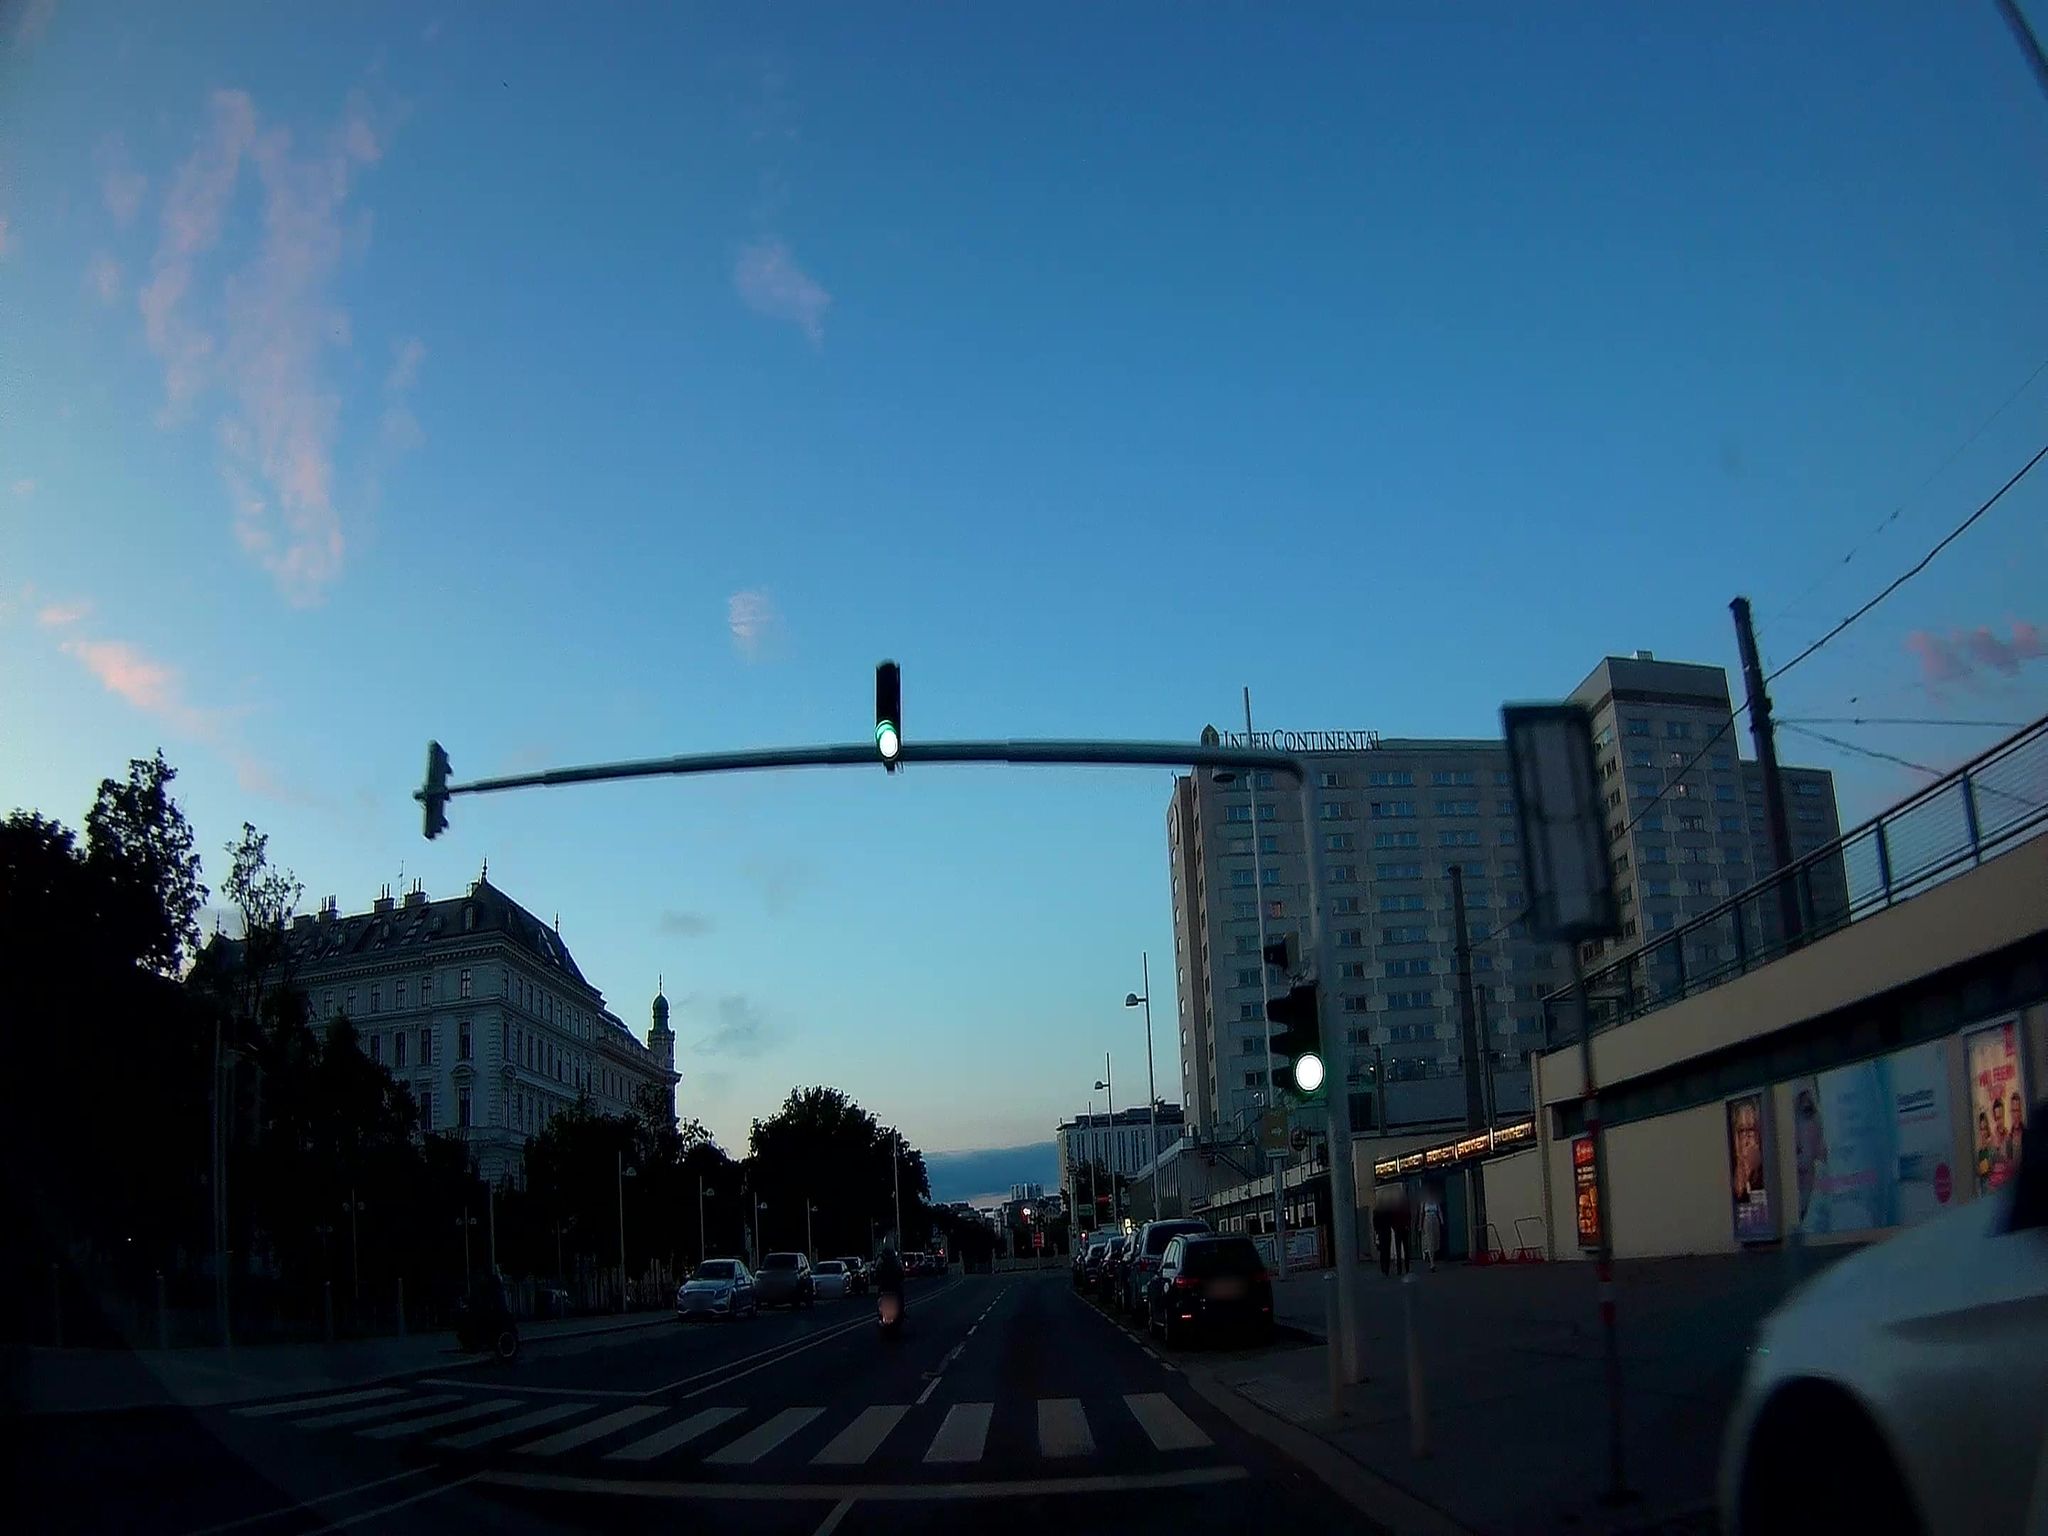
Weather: clear
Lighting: dusk/dawn
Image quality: good
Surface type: driving surface
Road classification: primary
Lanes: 2
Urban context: urban centre
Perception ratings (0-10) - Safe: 1.1, Lively: 9.18, Beautiful: 4.9, Boring: 1.7, Depressing: 5.45, Wealthy: 2.19